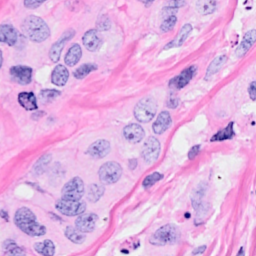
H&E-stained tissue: Breast